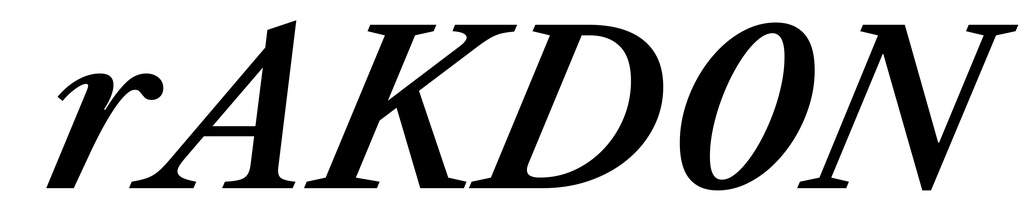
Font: LibreCaslonText-Italic_SemiBold_Italic